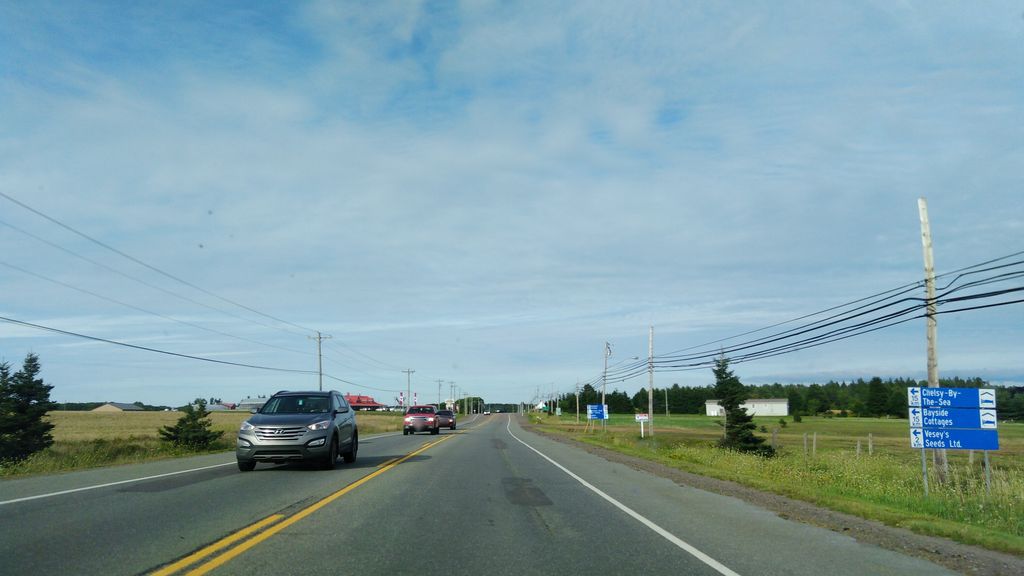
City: charlottetown